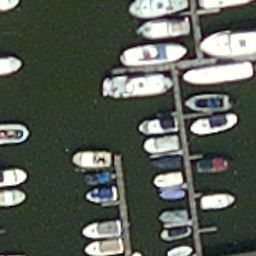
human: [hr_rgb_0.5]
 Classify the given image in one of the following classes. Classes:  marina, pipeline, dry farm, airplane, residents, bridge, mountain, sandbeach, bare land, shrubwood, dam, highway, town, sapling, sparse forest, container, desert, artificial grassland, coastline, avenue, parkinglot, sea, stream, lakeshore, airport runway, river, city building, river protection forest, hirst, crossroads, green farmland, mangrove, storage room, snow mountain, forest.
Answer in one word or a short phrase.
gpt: marina